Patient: sex M, age 52
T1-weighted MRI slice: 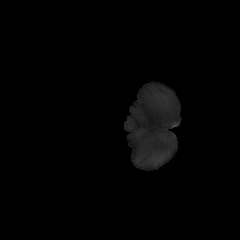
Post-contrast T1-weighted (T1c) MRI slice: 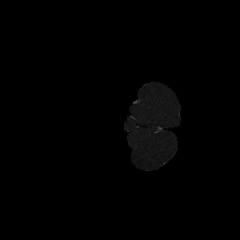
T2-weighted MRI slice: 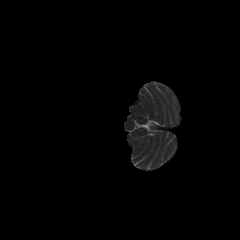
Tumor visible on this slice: no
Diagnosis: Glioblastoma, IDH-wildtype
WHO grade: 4